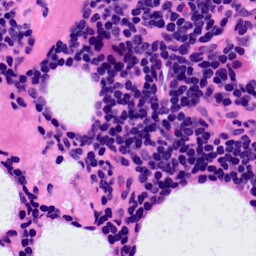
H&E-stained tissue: LymphNode